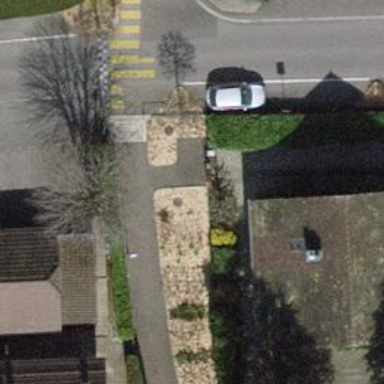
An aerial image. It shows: Road with steps.